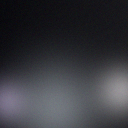
Screen state: off